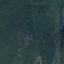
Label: HerbaceousVegetation